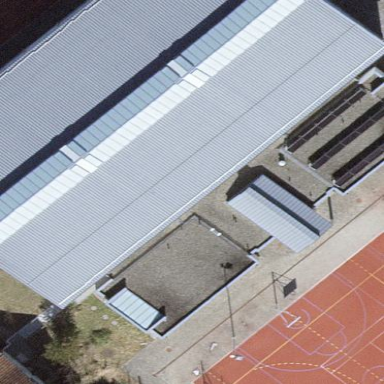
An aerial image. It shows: Sports center building.